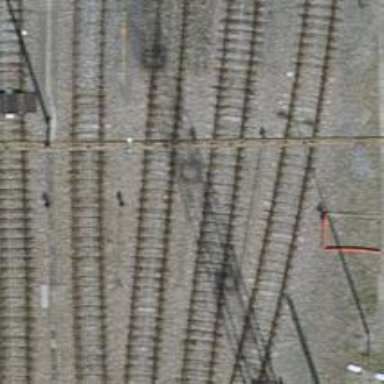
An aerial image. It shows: Single-track electrified railway yard with contact line electrification.